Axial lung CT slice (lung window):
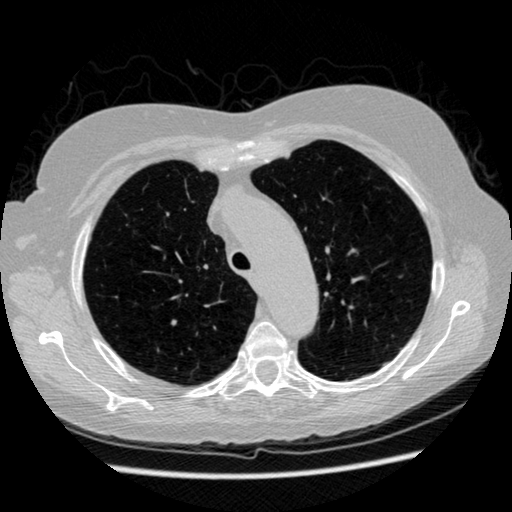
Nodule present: no